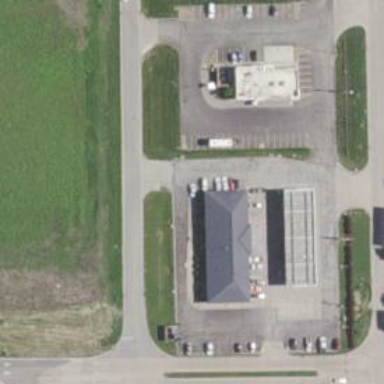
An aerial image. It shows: Convenience shop.